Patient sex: M
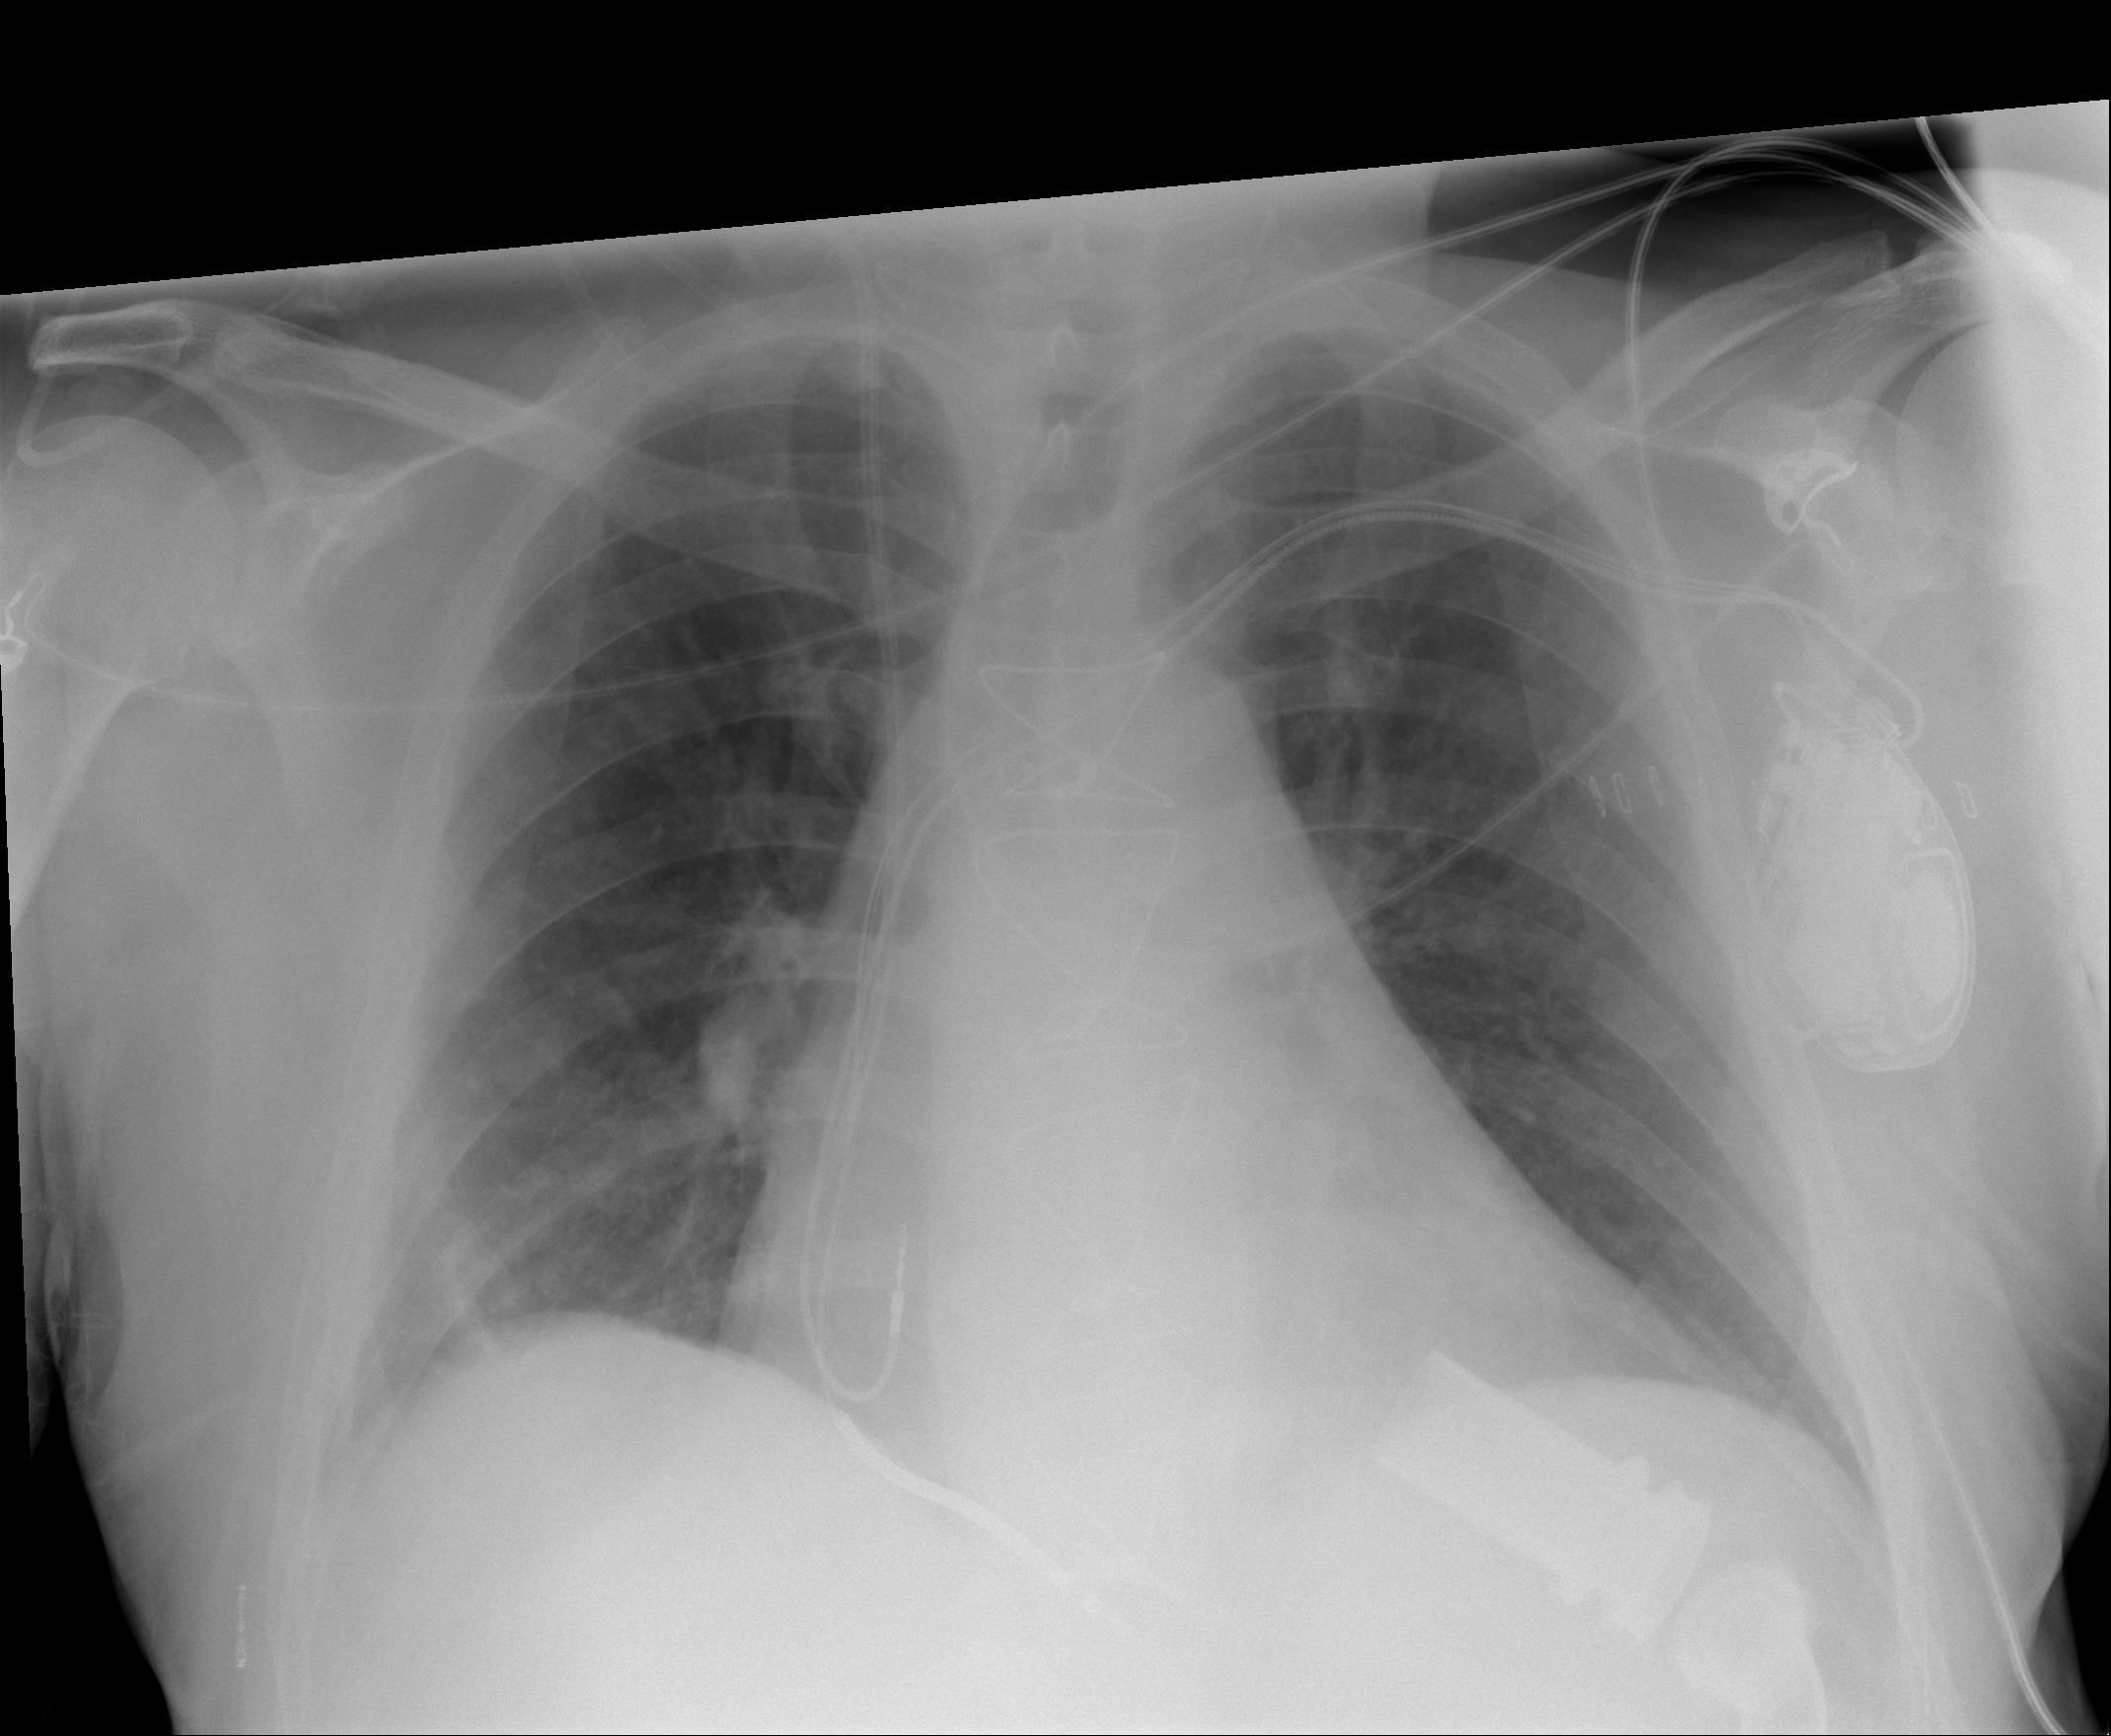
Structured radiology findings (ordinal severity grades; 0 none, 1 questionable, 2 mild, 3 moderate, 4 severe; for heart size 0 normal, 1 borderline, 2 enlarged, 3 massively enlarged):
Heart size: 2
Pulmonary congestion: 0
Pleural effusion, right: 0
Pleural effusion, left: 0
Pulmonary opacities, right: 1
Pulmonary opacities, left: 0
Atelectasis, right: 2
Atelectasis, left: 0